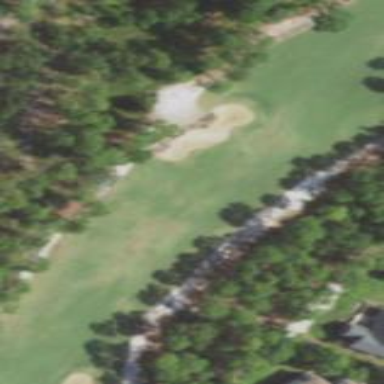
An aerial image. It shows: Golf fairway surrounded by grass.